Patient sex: M
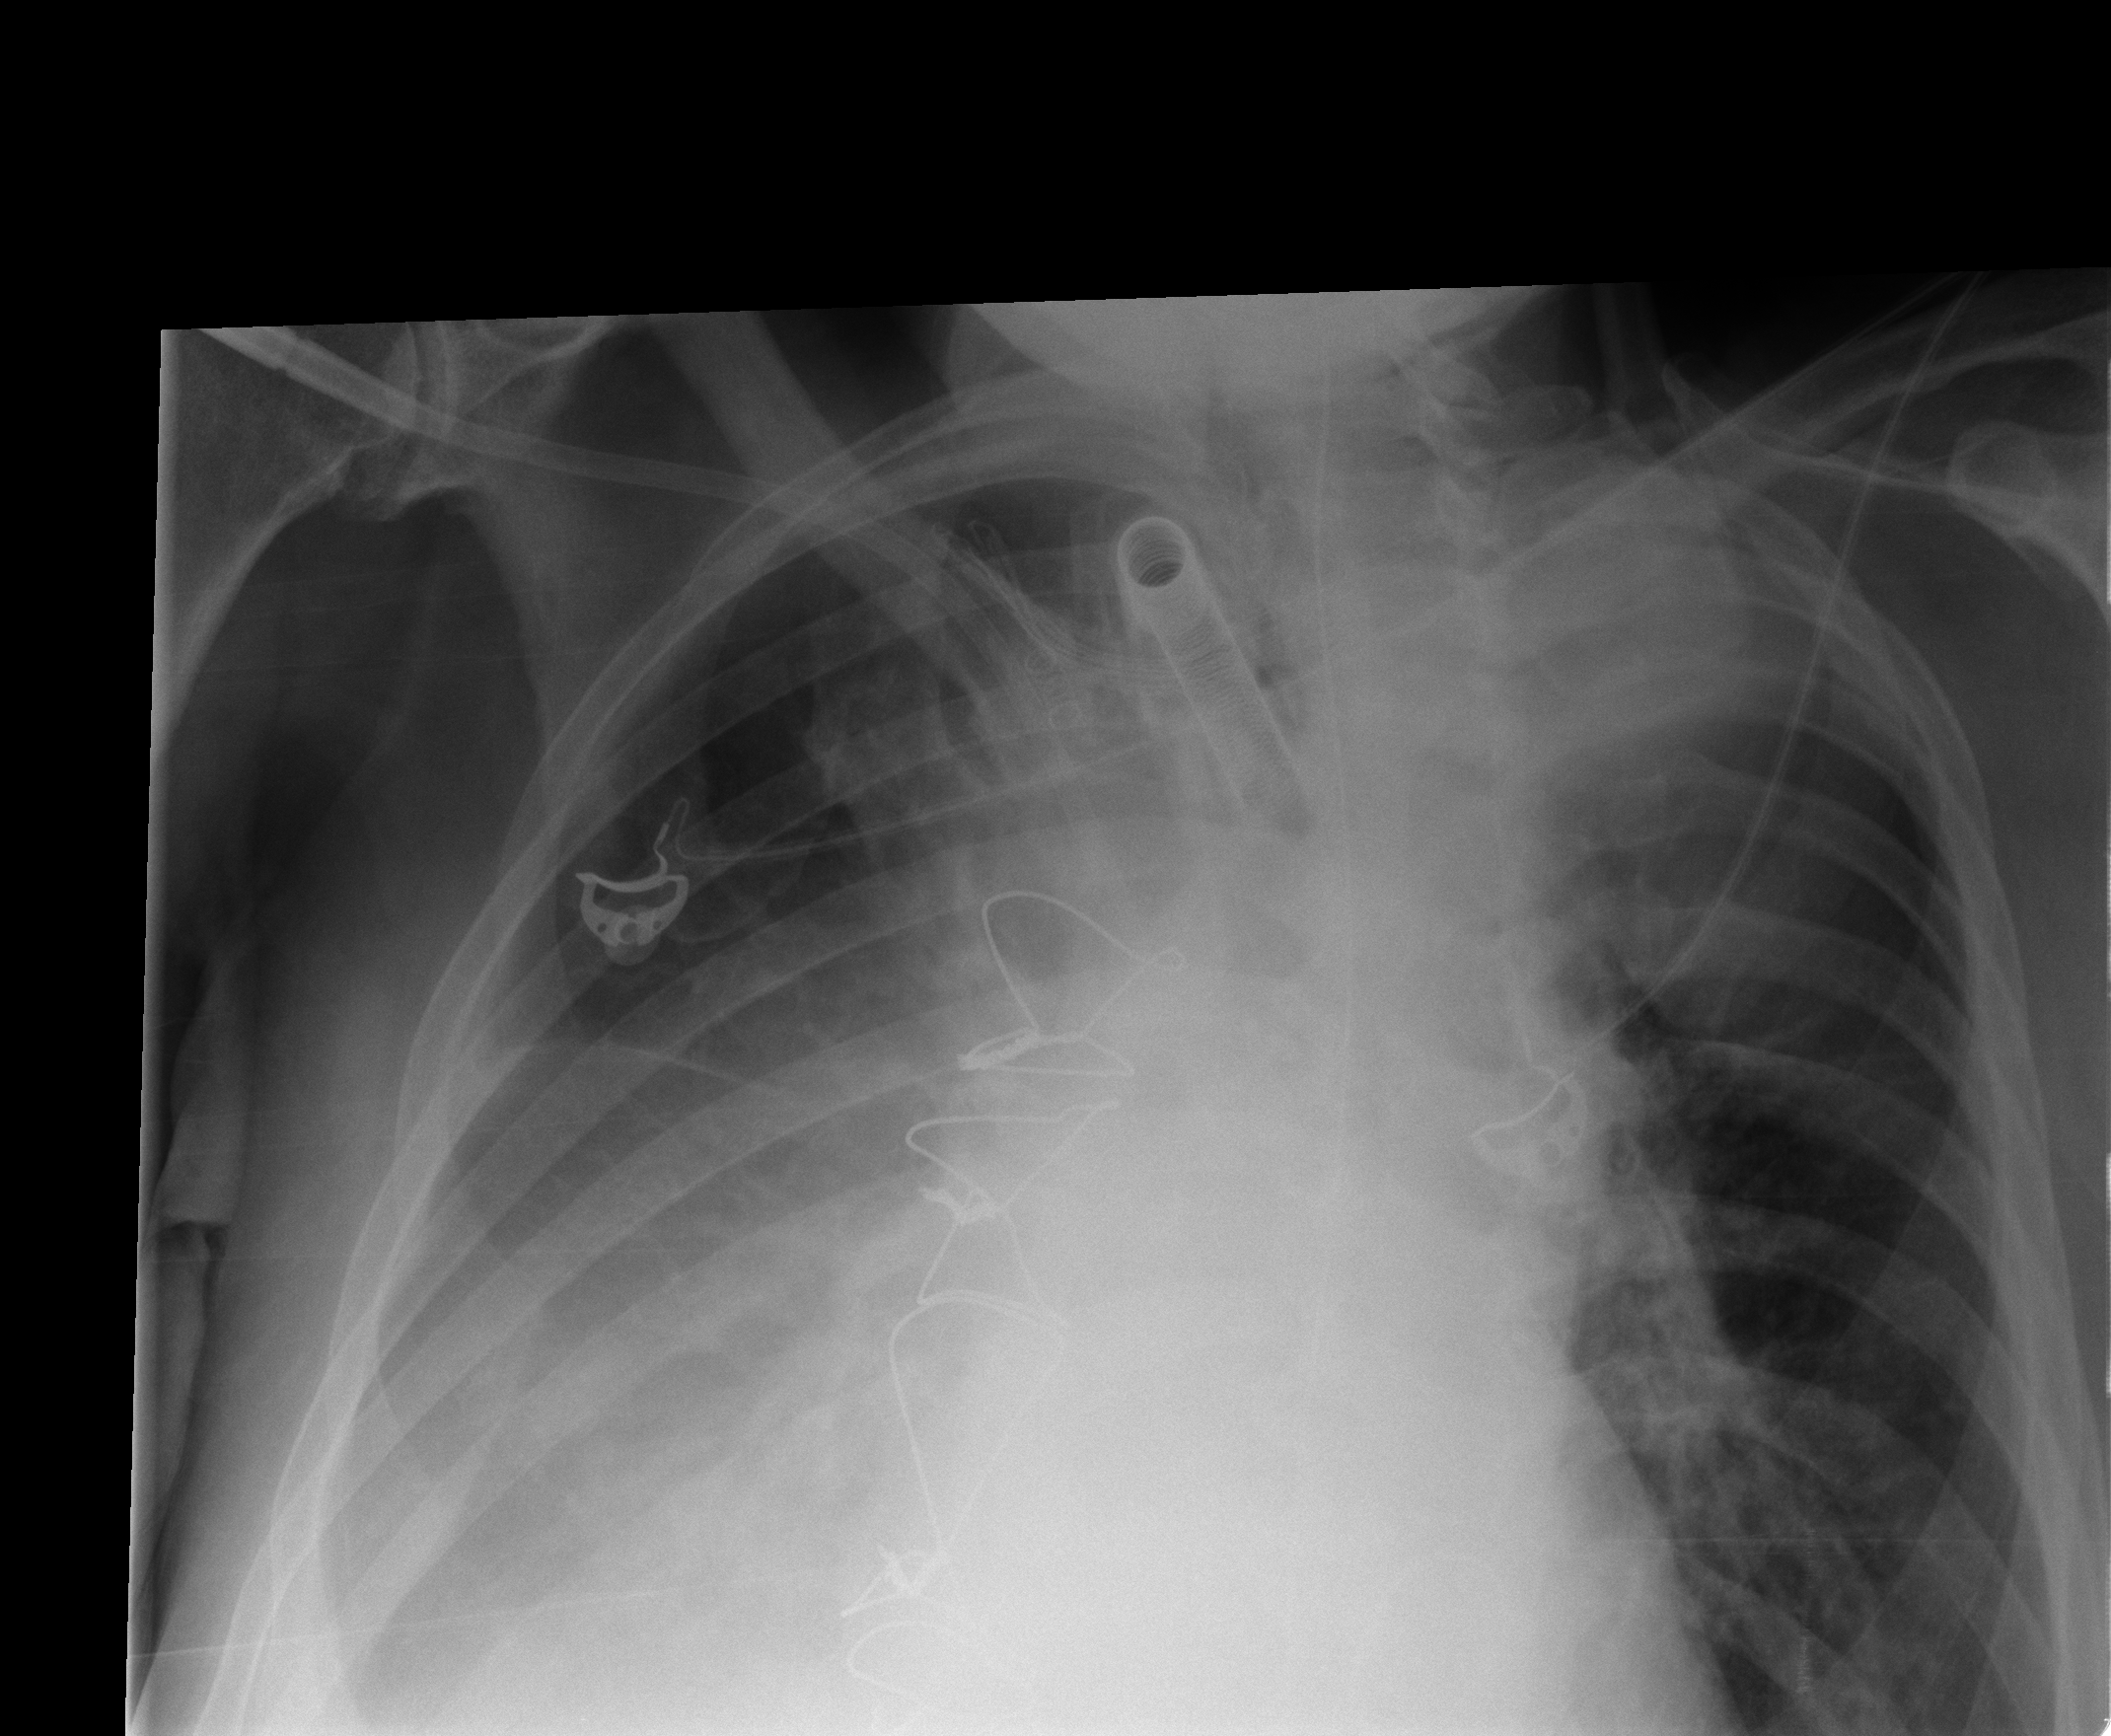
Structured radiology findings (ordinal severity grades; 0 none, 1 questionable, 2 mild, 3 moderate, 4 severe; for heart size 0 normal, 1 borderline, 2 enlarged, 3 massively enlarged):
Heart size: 2
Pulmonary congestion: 0
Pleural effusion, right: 3
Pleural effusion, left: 0
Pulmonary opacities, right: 0
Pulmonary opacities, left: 0
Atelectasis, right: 2
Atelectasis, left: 0